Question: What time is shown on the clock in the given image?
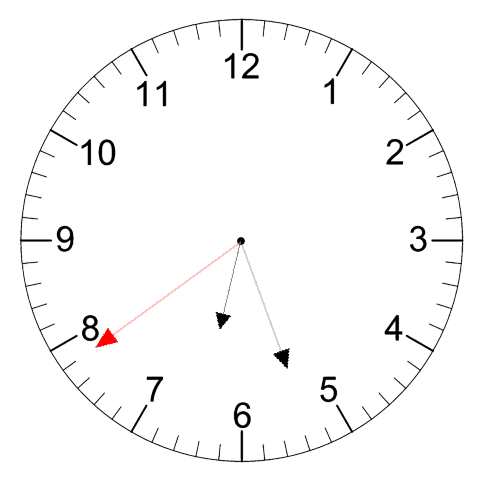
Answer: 06:26:39